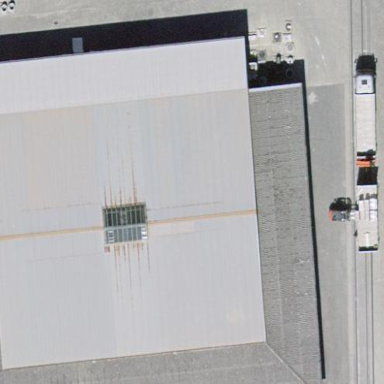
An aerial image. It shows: Industrial building.